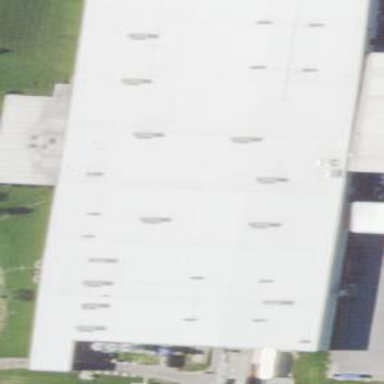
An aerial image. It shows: Industrial building.